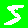
Digit: 5